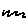
Label: zigzag